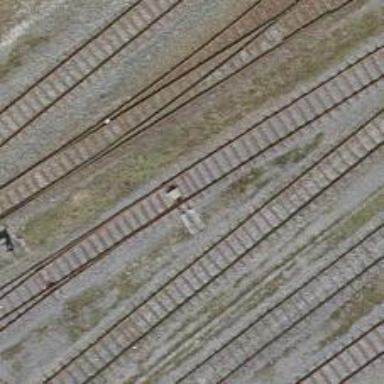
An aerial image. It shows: Disused railway siding.